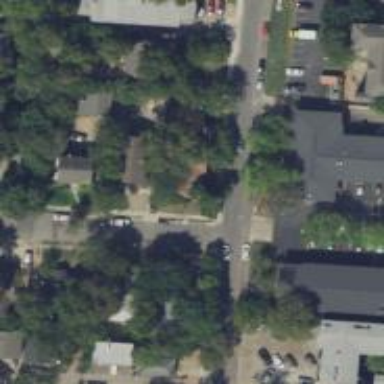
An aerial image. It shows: Residential road with sidewalk on the left.